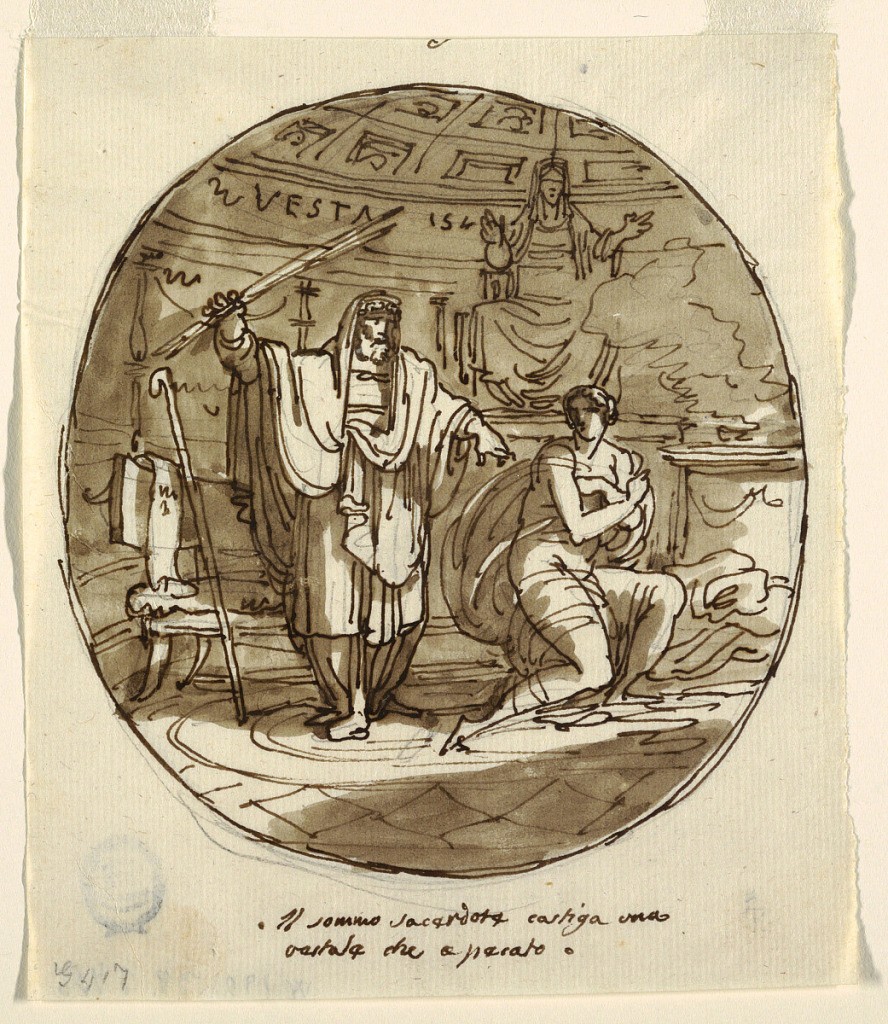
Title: The High Priest Punishes a Vestal Virgin, Sala di Numa Pompilius, Palazzo Milzetti, Faenza
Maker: Felice Giani, Italian, 1758–1823
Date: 1802–05
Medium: Pen and brown ink, brush and brown wash over black chalk on white laid paper
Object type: Drawing
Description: High Priest raises stick over kneeling Vestal at right; at left, his staff leans against chair upon which lies paper roll. Statue of Vesta stands in rear.